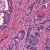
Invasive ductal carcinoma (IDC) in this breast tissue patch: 1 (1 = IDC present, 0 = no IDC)